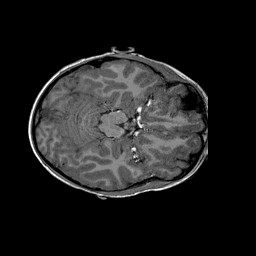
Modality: T1w
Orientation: coronal
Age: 8
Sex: male
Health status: ill